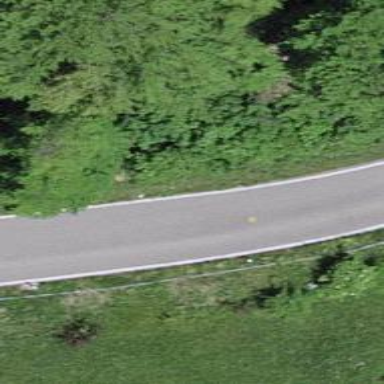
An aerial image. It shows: Asphalt road classified as tertiary.